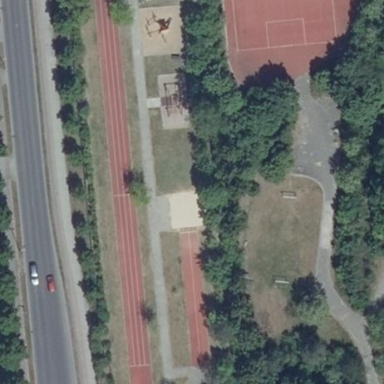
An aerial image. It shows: Athletics pitch designated for leisure land.